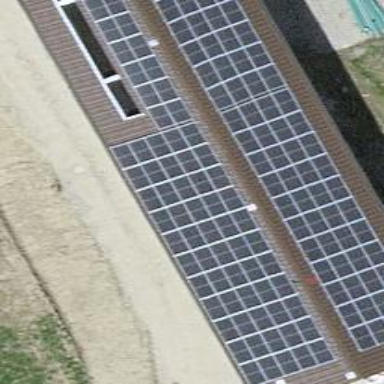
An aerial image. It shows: Solar power generator using photovoltaic method with solar photovoltaic panel types.